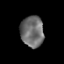
Tissue: prostate
Cell type: T cells
Senescence score: 0.3508
Nuclear area (px): 699
Mean DAPI intensity: 110.877